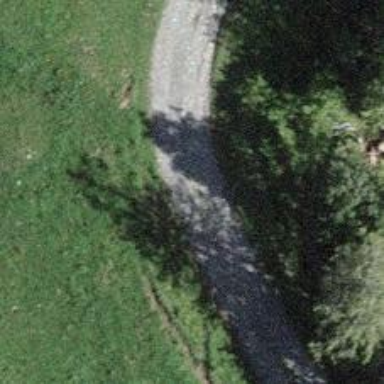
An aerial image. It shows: Gravel track road.